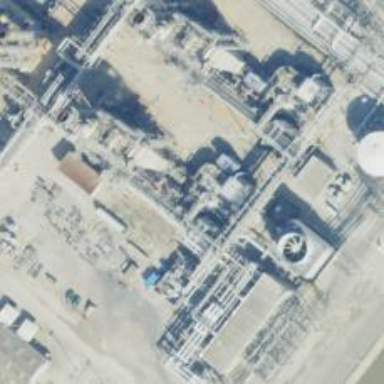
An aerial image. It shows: Gas turbine generator is in use.